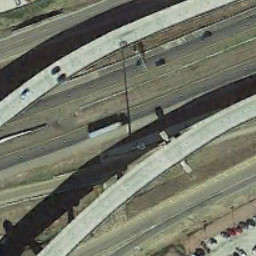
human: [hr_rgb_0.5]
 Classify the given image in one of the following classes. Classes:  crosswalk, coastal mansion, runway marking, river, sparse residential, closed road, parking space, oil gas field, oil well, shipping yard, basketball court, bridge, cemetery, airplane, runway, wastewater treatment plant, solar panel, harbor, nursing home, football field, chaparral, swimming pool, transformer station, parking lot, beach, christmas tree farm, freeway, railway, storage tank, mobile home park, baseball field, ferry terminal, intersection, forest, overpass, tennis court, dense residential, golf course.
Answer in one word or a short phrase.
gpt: overpass